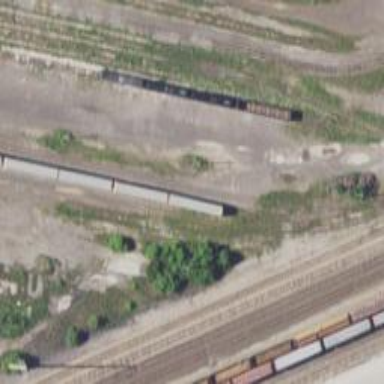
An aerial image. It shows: Railway siding with rails.